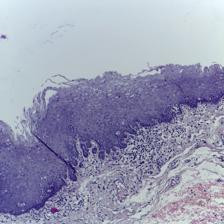
Diagnosis: Normal